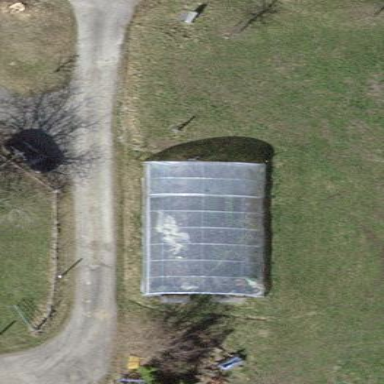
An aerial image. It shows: Greenhouse.